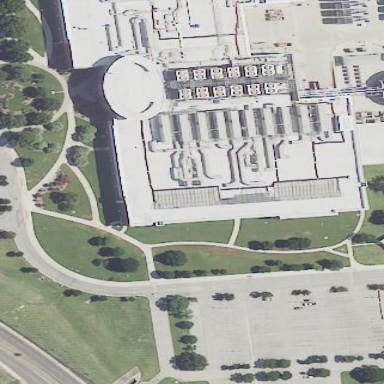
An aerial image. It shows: Data center building.